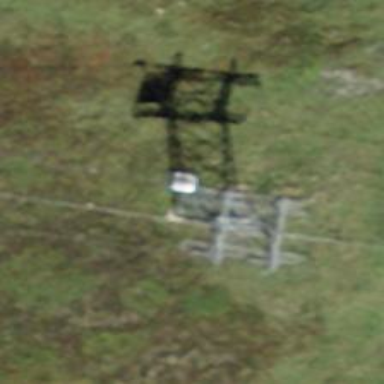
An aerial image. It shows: Pylon for aerialway.